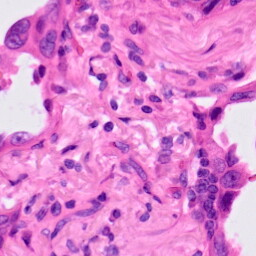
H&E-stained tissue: Lung